Question: I have some transfer functions corresponding to an LLC converter. Each one is different, I'm changing a single parameter to visualize the changes in the frequency response. I have something like this:
'''
V(1)=Voutput;
V(2)=Voutput2;
V(3)=Voutput3;
'''
Then I plot them using:
'''
figure(1)
optsV = bodeoptions('cstprefs');
optsV.FreqUnits = 'kHz';
bode(V, optsV)
'''
The problem is that every transfer function is being plotted in a different chart:

How can I plot them in a single chart?
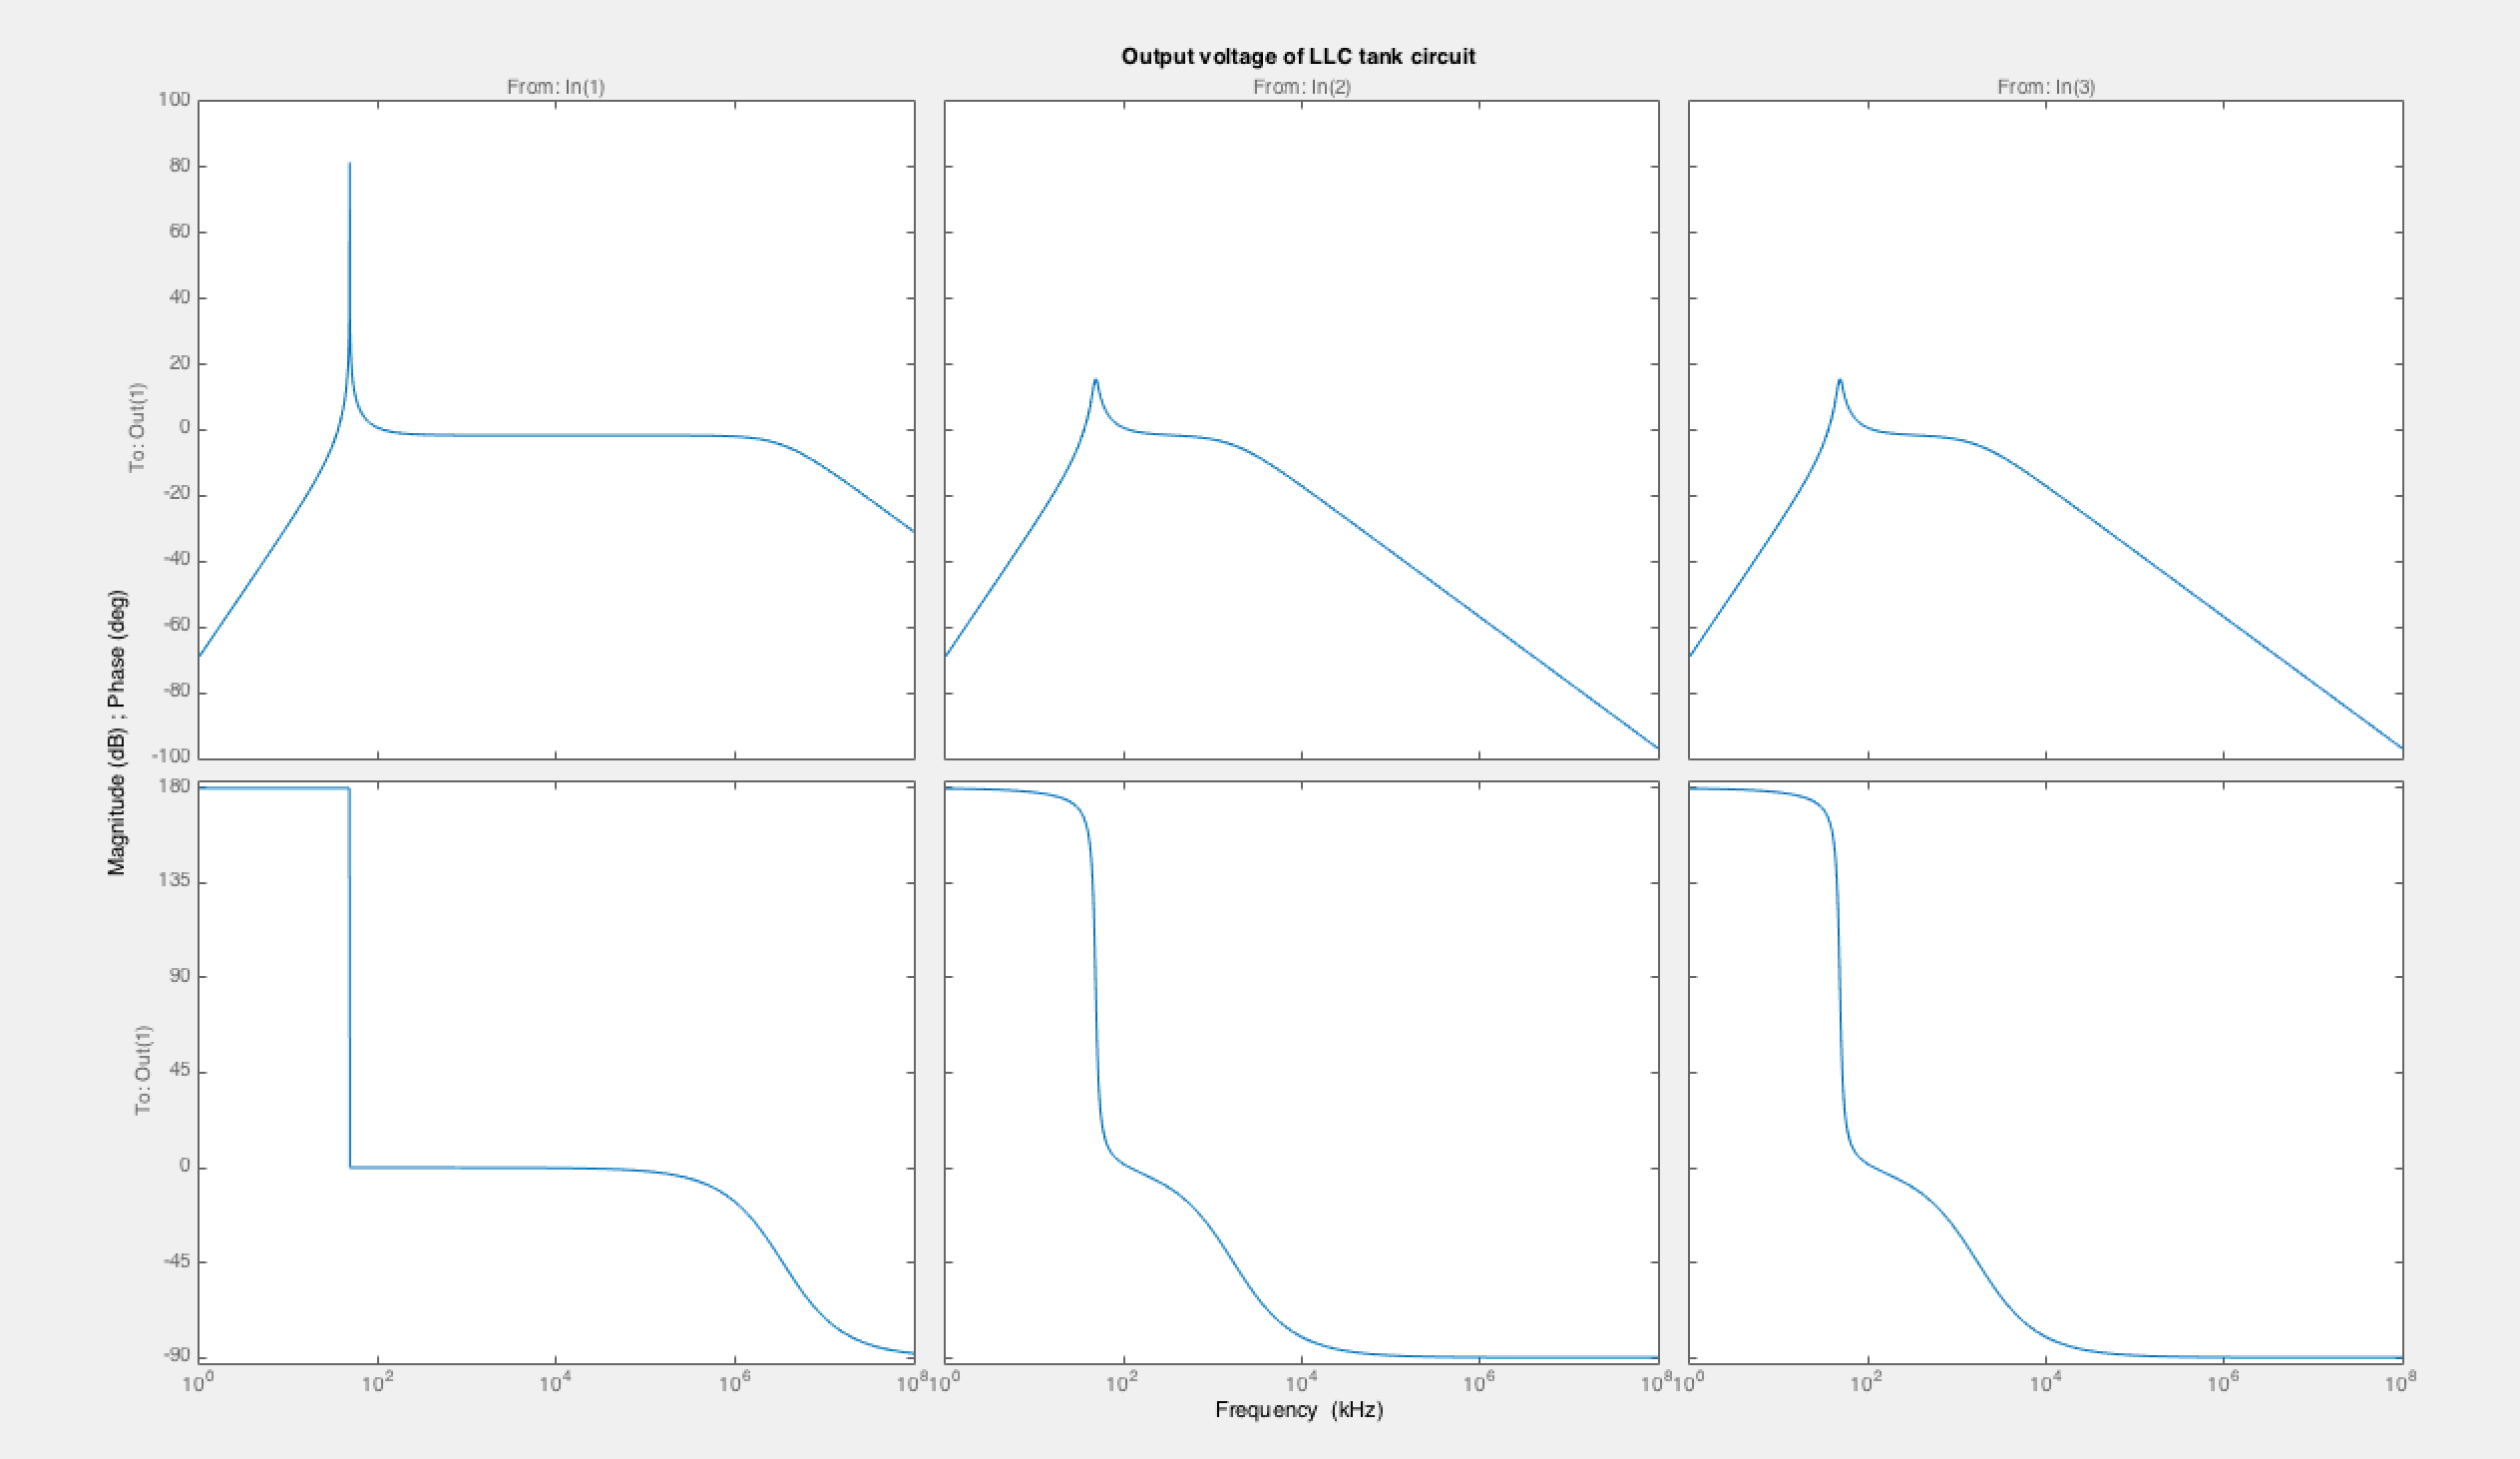
Answer: Use something like
'''
bode(V(1),'r',V(2),'g',V(3),'b', optsV)
'''
where 'V1,V2,V3' are your various transfer functions.
They will be plotted as 3 lines with the three colors red, green, blue.
EDIT, in reply to the comment: if as you write in the comments they are very many, you can create the figure, call 'hold on', and plot all the transfer functions in a for loop, something like this:
'''
first_tf = tf(1,[1,1]);
%your example of many TF.
V = [first_tf,2*first_tf,3*first_tf];
figure
hold on
for j=1:length(tfdata(V))
bode(V(j))
end
'''
With output like: